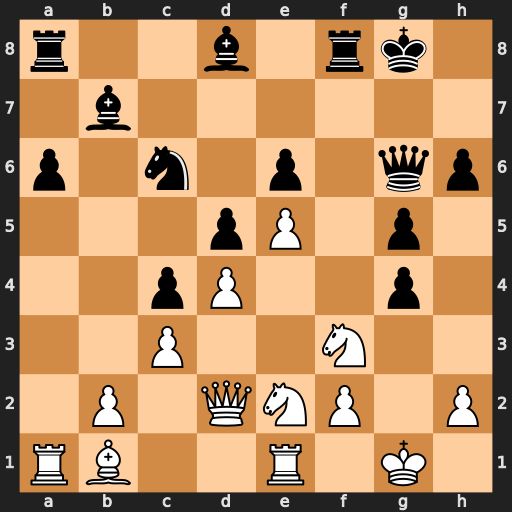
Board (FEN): r2b1rk1/1b6/p1n1p1qp/3pP1p1/2pP2p1/2P2N2/1P1QNP1P/RB2R1K1
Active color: w
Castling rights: -
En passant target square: -
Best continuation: Bxg6